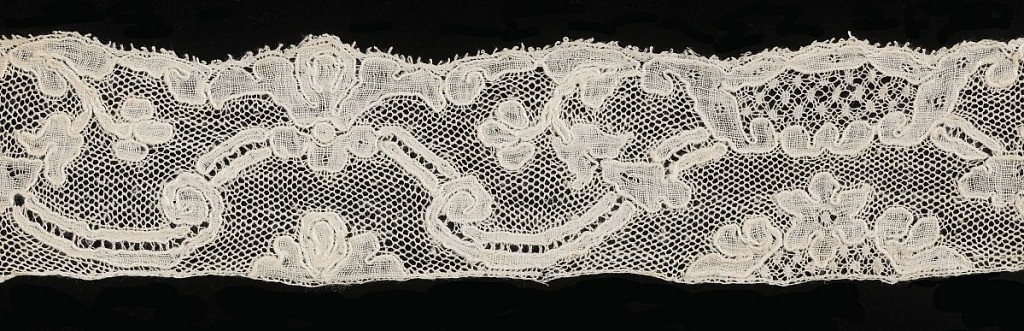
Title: Fragment
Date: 18th century
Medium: linen Technique: bobbin lace, Mechlin style
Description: Mechlin ground with areas of snowball ground.